Interaction volume radius: 5 \u00c5
Interaction volume height: 25 \u00c5
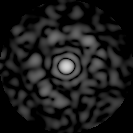
Disorder parameter: 0.8092